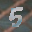
Label: 5